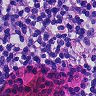
Metastatic tissue present: no